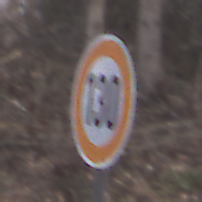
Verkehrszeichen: Geschwindigkeit130
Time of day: Midday
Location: Outdoor (Nature)
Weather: Overcast
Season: Autumn
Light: Natural